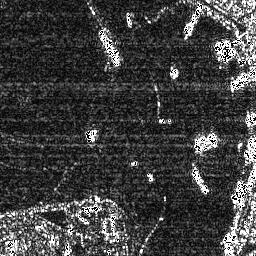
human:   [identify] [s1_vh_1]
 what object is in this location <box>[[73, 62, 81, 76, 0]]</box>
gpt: <ref>1 medium ship at the right</ref>